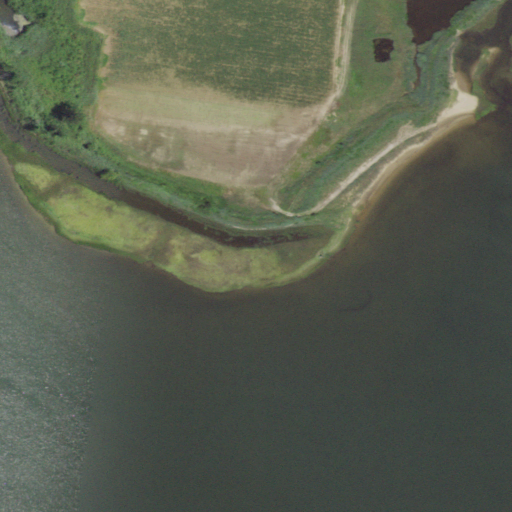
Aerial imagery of cape in New York named Eagle Point containing open water, herbaceous wetlands, and barren land